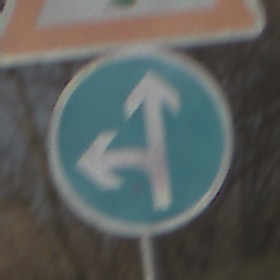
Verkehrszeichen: VorgeschriebeneFahrtrichtungGeradeausOderLinks
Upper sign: Lichtzeichenanlage
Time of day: MorningAfternoon
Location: Outdoor (Nature)
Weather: PartlyCloudy
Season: NotSpecified
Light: Natural